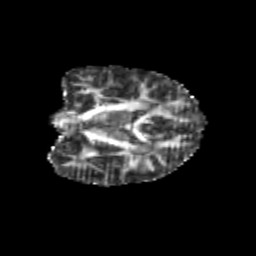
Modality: FA
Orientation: coronal
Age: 11
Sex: female
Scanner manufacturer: siemens
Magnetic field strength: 3 T
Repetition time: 3.8 s
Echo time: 0.07 s